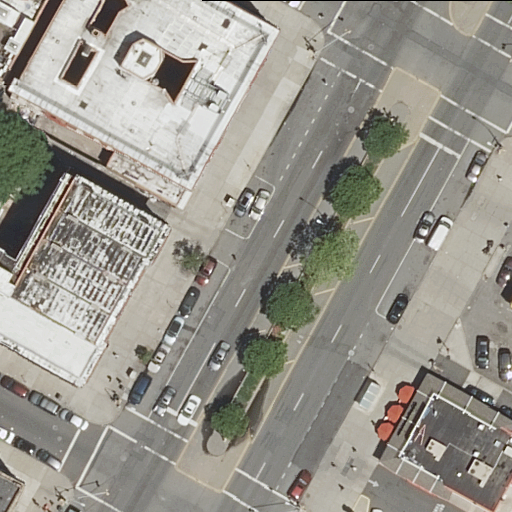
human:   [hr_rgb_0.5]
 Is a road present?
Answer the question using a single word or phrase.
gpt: yes

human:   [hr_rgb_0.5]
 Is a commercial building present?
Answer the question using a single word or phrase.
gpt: no

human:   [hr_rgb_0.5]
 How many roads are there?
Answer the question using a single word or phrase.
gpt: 6

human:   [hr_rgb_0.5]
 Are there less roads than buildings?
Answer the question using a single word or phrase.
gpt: no

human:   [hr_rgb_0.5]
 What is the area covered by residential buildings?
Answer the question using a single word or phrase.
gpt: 1956m2

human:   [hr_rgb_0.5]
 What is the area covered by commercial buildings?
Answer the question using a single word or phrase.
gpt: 0m2

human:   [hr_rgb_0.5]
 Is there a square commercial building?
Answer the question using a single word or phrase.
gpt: no

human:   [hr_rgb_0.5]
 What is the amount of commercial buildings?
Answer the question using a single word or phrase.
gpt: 0

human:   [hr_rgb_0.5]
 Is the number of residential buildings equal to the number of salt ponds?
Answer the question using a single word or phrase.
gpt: no

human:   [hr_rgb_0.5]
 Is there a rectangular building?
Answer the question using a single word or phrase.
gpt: yes

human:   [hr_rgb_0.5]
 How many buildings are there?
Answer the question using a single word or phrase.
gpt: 5

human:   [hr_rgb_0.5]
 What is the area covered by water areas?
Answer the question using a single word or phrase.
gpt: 0m2

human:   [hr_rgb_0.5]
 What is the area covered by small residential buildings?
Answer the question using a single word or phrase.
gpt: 86m2

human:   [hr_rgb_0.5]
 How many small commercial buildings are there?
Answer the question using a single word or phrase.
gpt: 0

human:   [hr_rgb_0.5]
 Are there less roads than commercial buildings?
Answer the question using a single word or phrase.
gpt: no

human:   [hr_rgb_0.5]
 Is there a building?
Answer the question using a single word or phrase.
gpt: yes

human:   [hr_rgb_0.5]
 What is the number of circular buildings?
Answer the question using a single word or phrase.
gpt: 0

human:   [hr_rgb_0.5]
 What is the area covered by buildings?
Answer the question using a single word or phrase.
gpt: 1956m2

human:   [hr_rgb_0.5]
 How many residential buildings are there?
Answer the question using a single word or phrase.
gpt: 5

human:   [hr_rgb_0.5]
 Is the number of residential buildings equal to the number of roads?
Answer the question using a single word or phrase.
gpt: no

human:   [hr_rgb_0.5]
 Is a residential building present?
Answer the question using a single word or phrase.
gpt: yes

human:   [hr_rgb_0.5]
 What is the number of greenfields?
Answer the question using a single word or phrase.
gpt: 0

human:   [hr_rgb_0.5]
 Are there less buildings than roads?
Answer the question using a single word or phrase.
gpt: yes

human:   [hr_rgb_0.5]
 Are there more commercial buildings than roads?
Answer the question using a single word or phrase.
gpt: no

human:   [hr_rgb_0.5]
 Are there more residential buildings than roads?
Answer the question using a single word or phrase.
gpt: no

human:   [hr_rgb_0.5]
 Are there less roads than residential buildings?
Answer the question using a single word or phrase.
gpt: no

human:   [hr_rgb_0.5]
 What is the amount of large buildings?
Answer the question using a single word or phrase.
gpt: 2

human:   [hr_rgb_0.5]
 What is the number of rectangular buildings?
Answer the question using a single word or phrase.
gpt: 3

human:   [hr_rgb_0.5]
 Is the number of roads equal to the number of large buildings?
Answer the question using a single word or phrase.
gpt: no

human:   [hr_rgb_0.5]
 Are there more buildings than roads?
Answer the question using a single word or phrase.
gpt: no

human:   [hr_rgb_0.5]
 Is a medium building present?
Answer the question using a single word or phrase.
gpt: no

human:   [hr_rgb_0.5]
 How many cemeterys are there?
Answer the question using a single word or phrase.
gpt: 0

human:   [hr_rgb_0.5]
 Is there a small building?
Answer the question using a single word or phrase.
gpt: yes

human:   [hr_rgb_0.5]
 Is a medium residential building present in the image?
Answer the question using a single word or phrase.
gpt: no

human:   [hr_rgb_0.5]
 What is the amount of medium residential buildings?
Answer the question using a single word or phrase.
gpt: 0

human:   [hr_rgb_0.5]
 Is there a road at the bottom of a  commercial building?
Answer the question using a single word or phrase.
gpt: no

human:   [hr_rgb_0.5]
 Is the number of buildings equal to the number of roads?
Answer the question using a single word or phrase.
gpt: no

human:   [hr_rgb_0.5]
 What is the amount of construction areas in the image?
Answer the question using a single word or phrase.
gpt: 0

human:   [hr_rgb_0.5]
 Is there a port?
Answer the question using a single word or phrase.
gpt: no

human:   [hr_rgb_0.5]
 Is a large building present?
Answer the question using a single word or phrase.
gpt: yes

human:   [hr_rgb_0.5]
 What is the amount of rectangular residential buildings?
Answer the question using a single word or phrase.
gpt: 3

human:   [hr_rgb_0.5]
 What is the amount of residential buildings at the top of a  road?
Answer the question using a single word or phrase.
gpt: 3

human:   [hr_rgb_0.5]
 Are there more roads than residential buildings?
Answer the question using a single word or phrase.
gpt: yes

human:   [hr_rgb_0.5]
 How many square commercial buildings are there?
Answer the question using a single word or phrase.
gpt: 0

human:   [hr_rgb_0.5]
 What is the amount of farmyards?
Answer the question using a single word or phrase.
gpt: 0

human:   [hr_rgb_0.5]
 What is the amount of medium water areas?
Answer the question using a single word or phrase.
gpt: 0

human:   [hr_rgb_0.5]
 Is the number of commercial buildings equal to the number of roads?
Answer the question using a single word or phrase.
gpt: no

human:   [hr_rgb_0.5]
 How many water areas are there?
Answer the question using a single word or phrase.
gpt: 0

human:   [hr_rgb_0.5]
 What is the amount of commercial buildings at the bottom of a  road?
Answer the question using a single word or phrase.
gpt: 0

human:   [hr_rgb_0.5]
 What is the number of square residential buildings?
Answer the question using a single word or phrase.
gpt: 0

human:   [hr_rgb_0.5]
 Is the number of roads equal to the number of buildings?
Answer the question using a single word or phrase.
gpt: no

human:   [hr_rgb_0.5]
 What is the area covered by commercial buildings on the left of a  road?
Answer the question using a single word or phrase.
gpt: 0m2

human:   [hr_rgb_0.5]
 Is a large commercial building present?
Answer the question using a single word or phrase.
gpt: no

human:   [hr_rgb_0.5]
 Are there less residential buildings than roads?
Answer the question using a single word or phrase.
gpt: yes

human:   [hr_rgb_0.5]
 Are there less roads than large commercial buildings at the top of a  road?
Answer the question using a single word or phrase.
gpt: no

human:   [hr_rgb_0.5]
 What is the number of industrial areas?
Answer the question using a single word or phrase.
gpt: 0

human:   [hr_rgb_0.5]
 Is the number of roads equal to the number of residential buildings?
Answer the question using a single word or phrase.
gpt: no

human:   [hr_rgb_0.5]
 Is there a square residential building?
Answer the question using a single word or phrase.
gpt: no

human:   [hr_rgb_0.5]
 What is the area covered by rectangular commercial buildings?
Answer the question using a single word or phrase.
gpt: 0m2

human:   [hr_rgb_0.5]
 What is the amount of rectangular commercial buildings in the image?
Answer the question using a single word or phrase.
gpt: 0

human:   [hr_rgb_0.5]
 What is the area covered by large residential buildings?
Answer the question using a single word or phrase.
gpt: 1869m2

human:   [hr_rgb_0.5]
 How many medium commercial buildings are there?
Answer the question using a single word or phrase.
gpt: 0

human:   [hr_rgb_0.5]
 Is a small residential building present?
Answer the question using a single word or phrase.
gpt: yes

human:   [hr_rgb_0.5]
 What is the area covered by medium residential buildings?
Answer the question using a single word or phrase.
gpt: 0m2